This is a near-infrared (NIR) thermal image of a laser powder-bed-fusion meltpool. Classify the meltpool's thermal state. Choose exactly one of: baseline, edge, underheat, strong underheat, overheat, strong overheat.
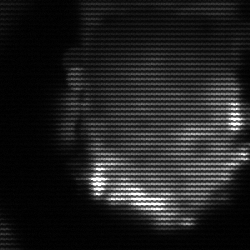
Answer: baseline